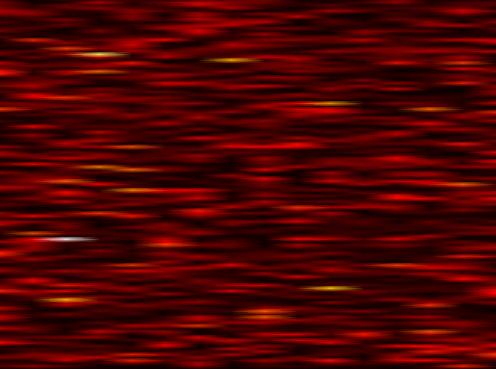
Label: UFMC